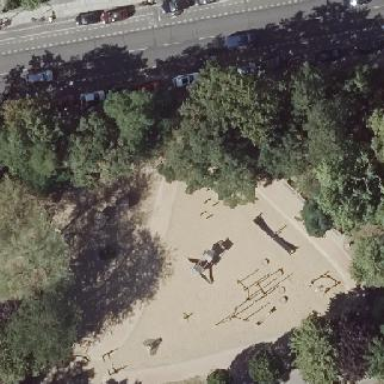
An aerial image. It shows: Sandpit at the playground.